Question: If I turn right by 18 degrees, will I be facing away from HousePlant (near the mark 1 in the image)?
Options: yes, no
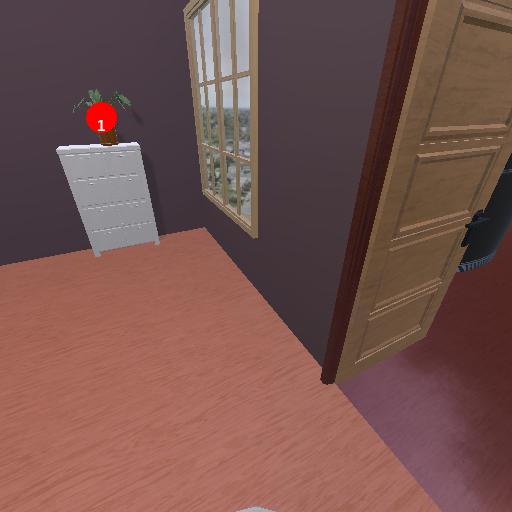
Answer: yes